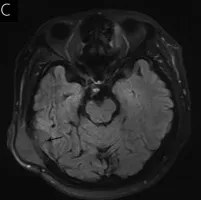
Isointense signal on FLAIR.
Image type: radiology (mri)